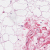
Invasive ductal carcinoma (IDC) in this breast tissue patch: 0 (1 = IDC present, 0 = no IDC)